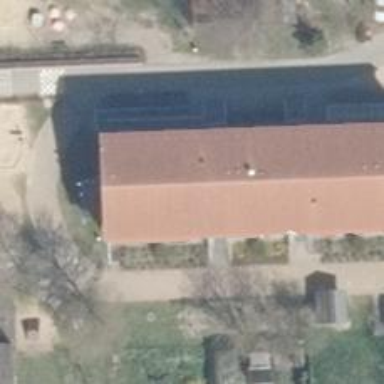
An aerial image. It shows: Kindergarten.